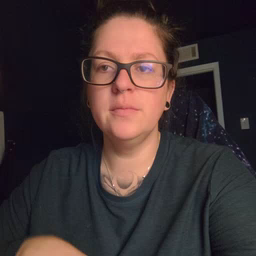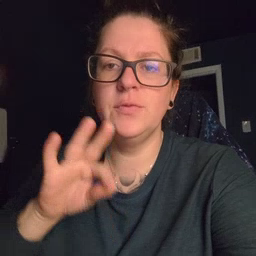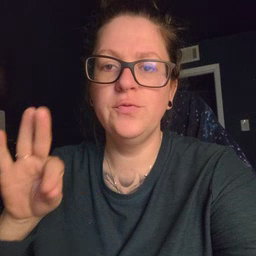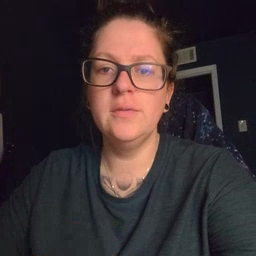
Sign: frenchfries